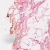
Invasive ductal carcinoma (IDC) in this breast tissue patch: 0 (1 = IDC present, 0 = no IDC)